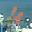
Label: 4